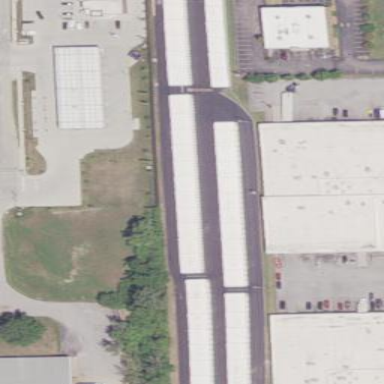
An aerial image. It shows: Building used for storage rental.